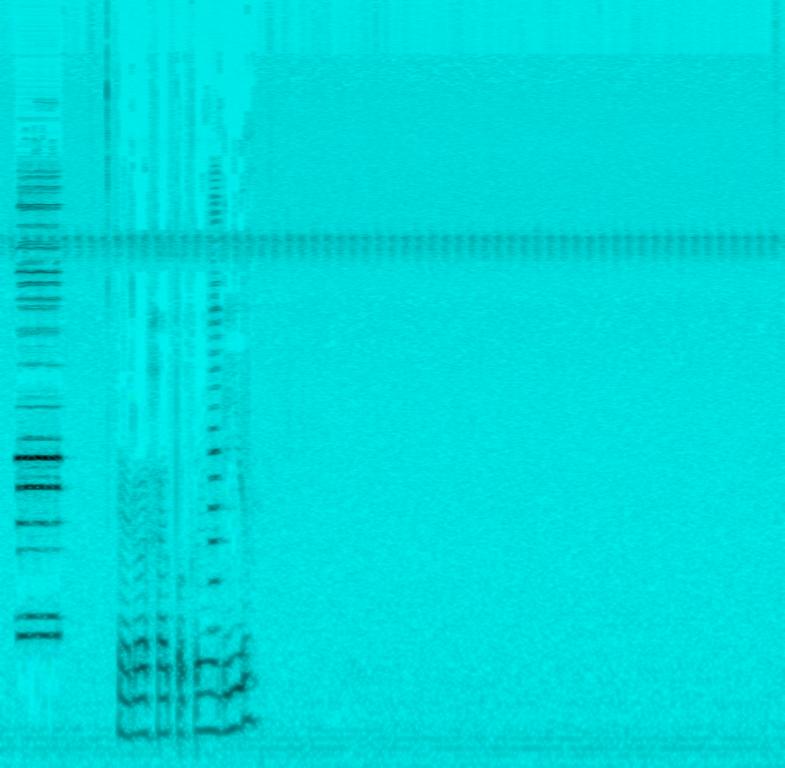
This audio contains crickets chirping. Then someone starts playing a digital accordion. This is an amateur recording.